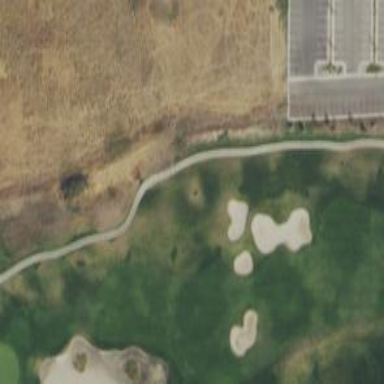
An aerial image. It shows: Service road designated as golf cart path.